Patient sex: M
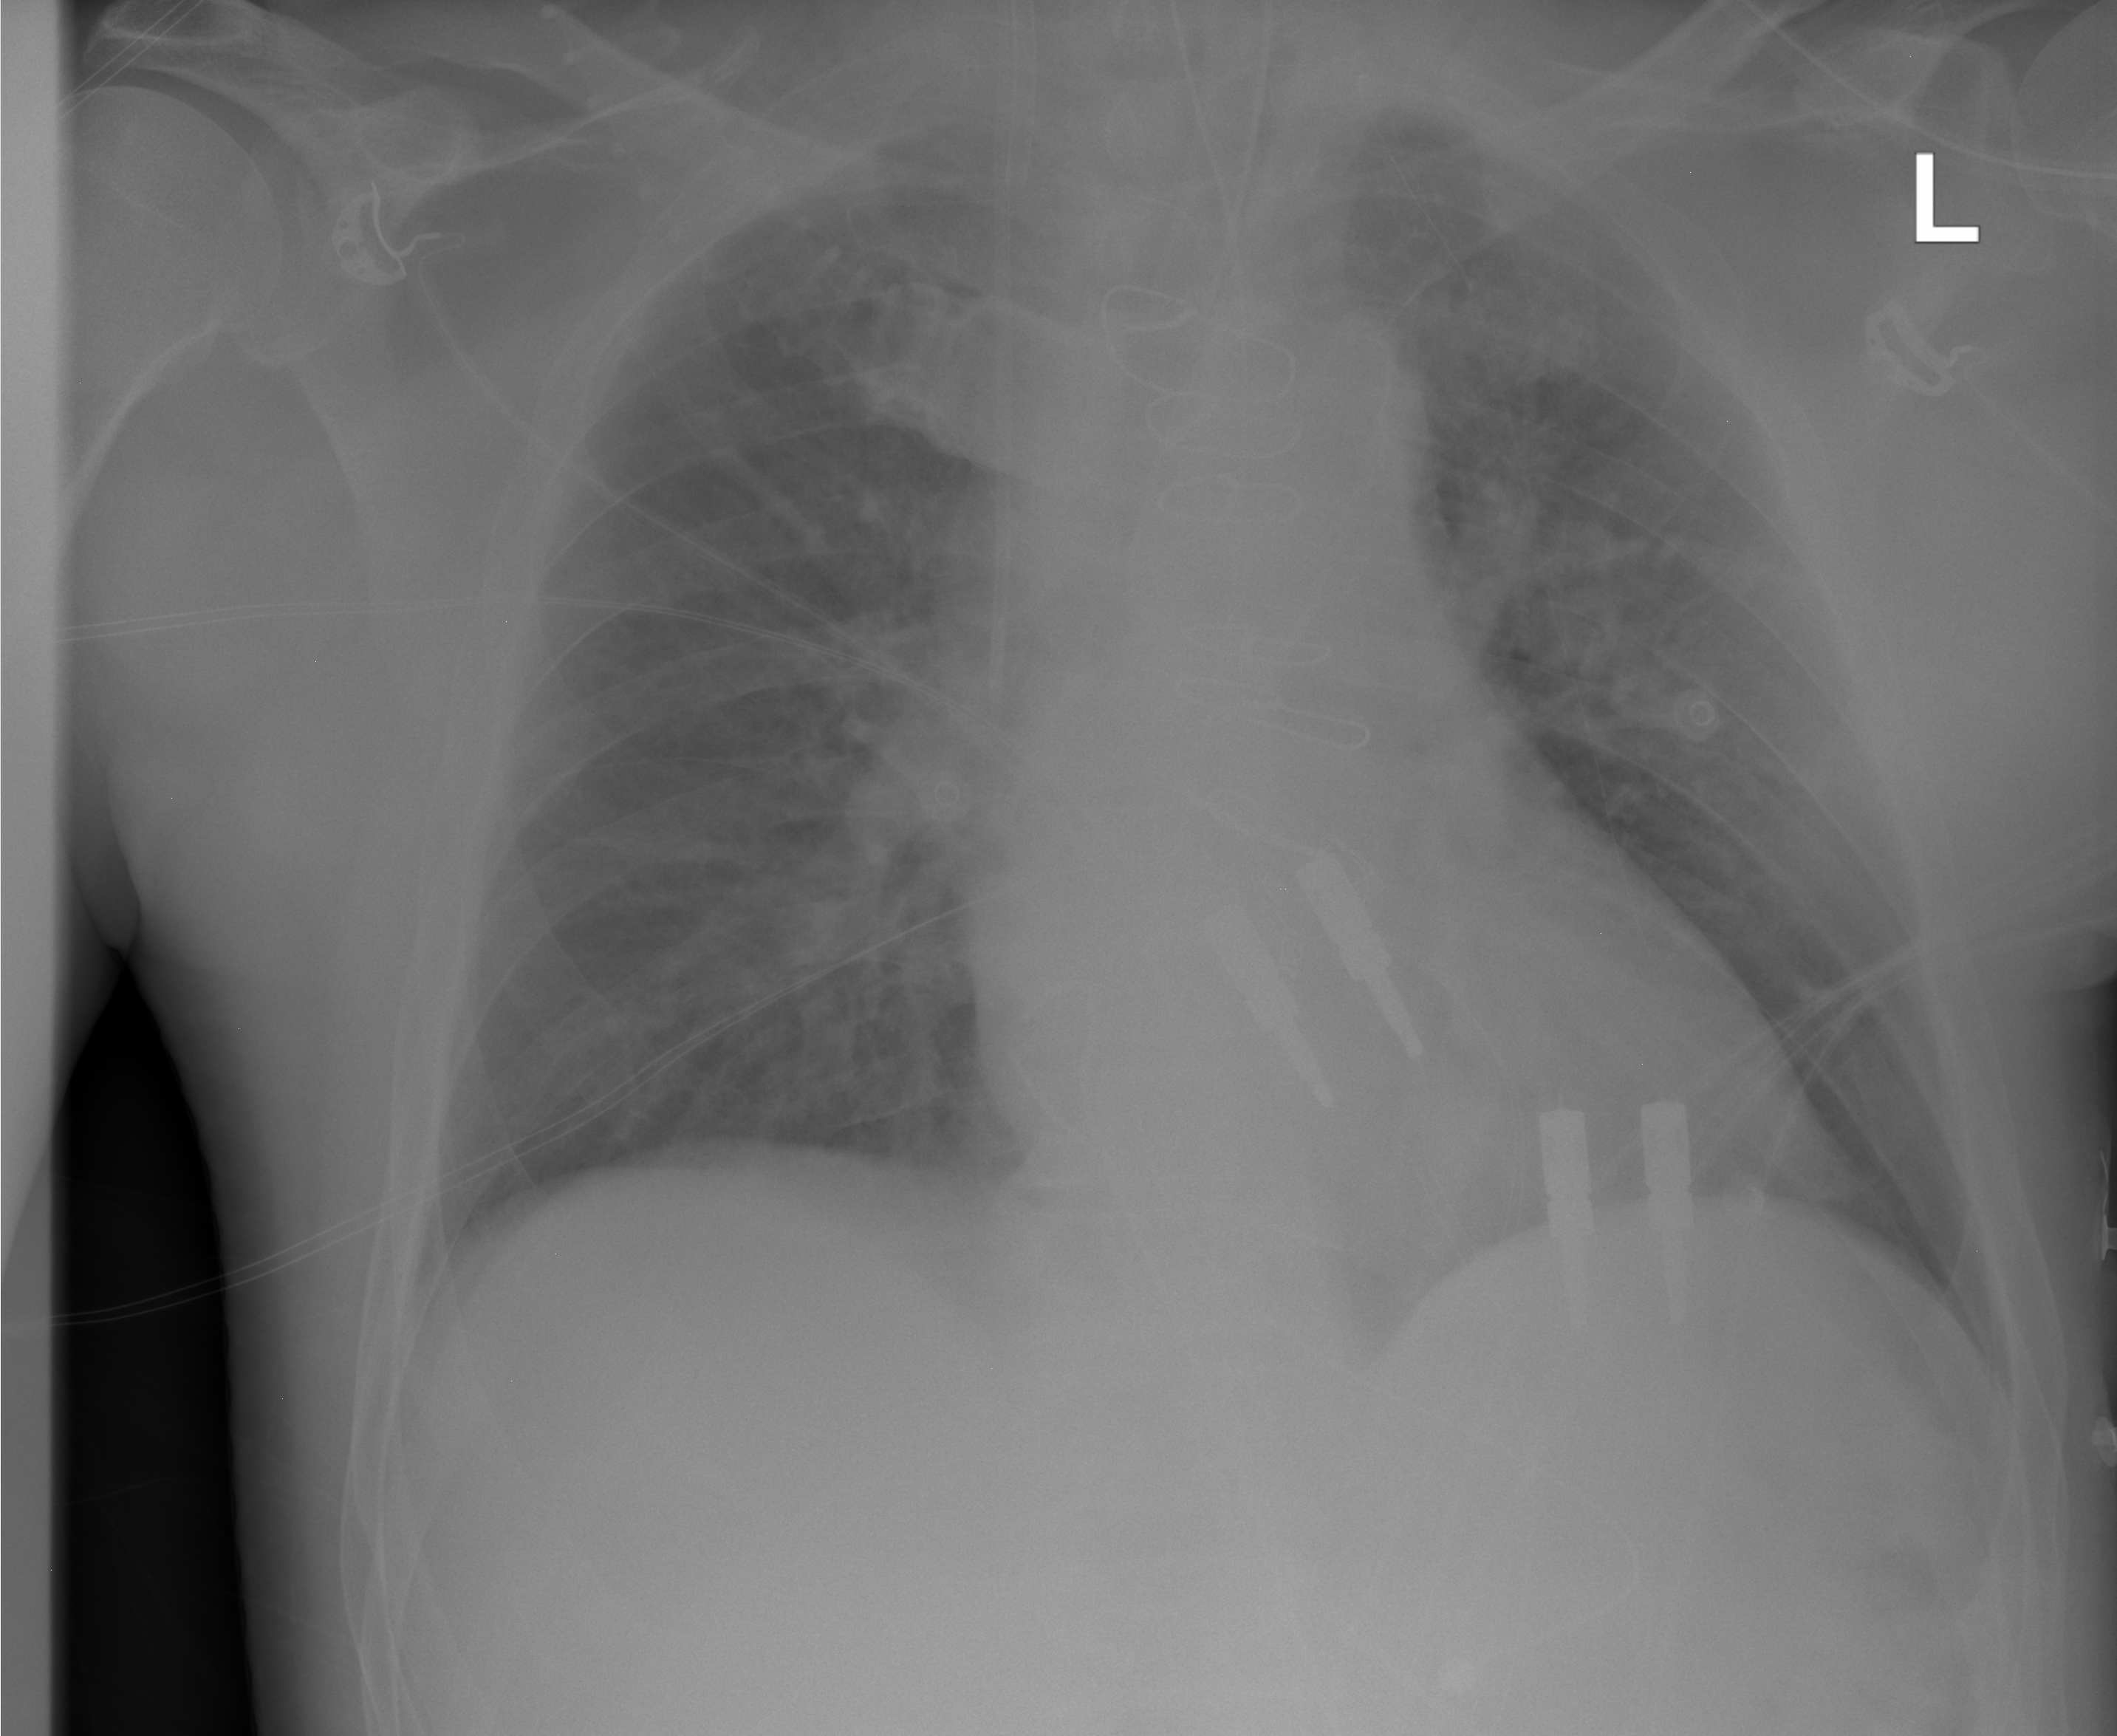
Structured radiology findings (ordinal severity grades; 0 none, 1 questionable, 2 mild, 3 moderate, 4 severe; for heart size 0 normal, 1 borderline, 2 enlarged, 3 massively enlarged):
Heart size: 0
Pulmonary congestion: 0
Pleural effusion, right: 0
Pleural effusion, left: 0
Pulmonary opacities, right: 0
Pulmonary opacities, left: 0
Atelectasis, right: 0
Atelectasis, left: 0